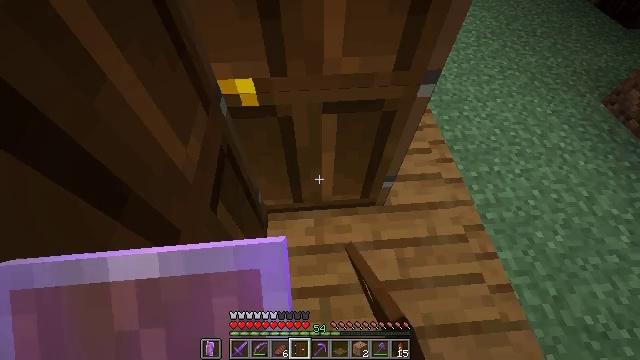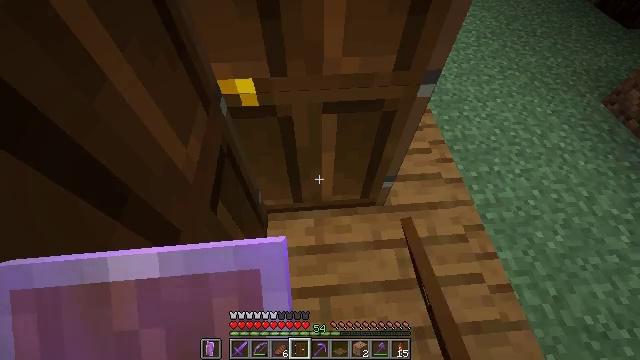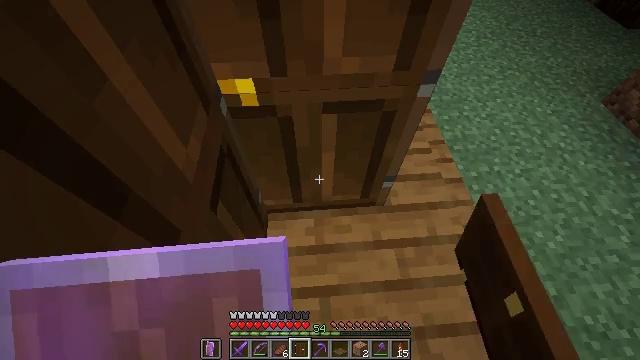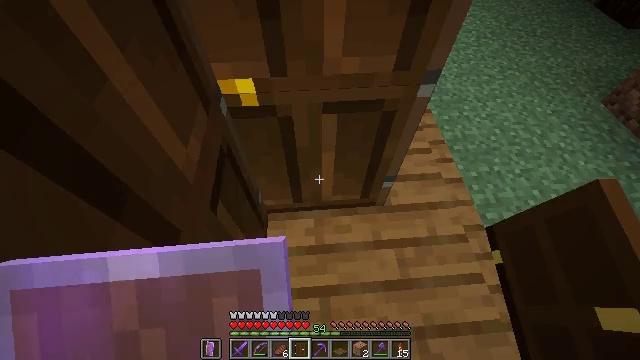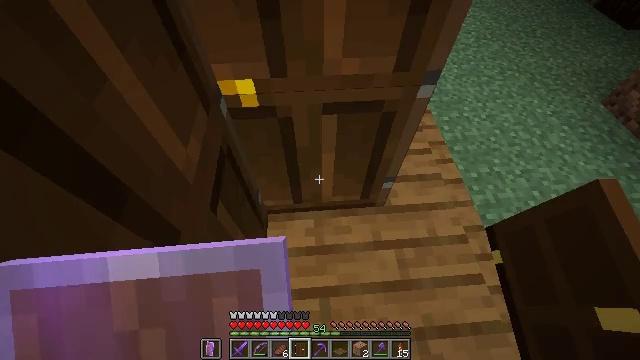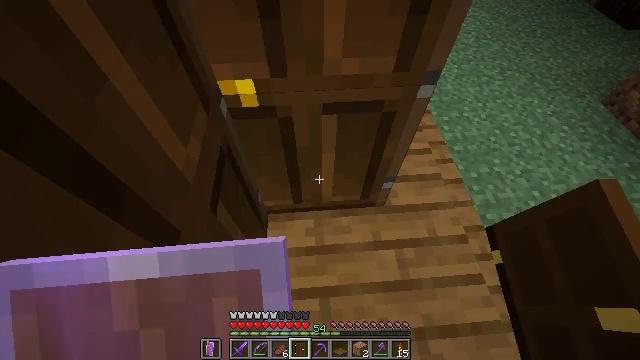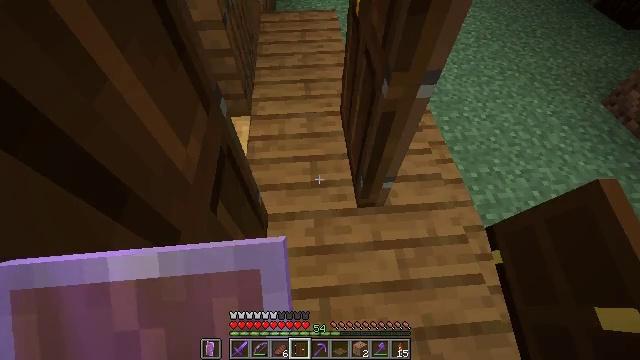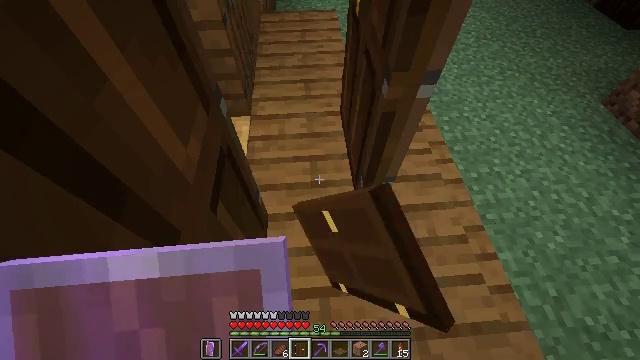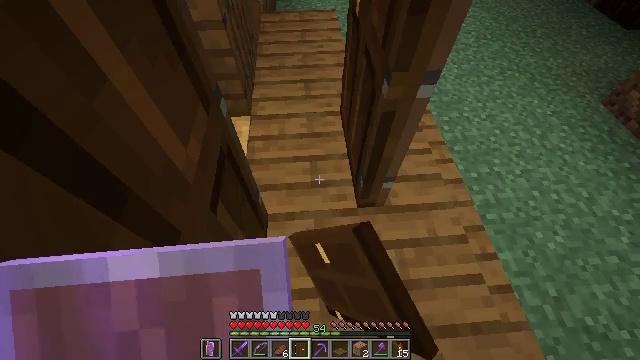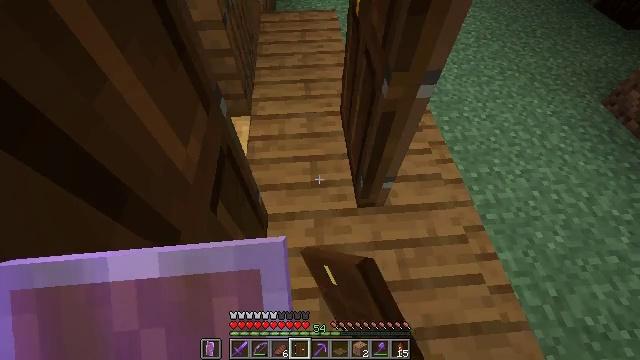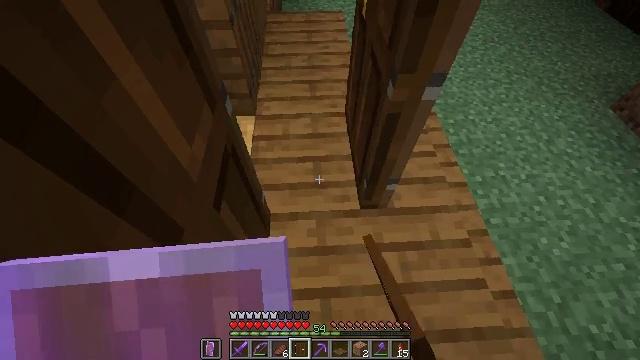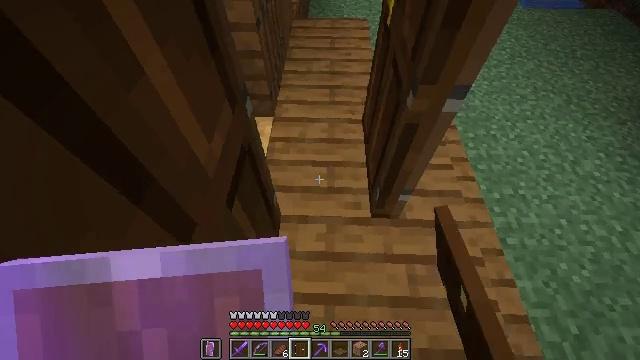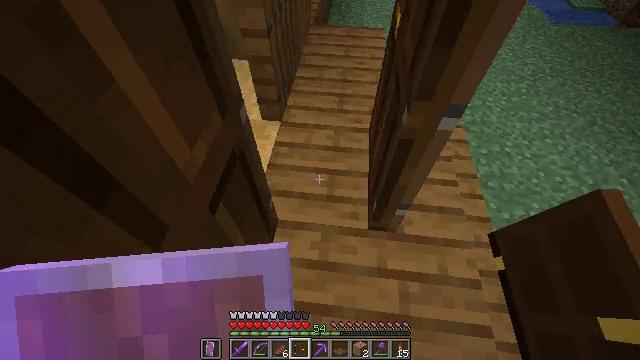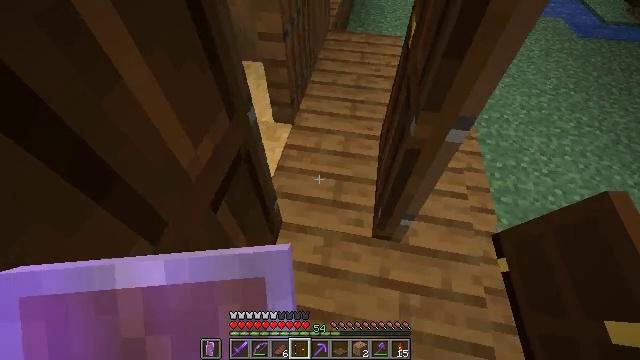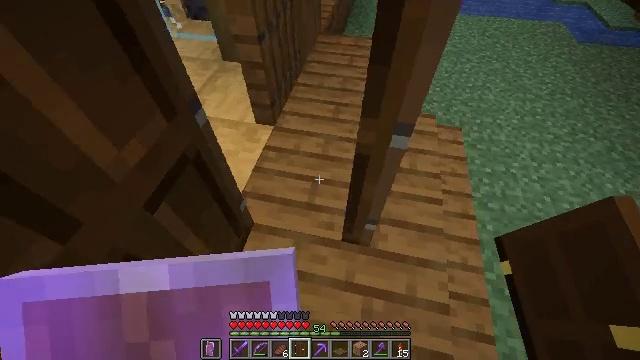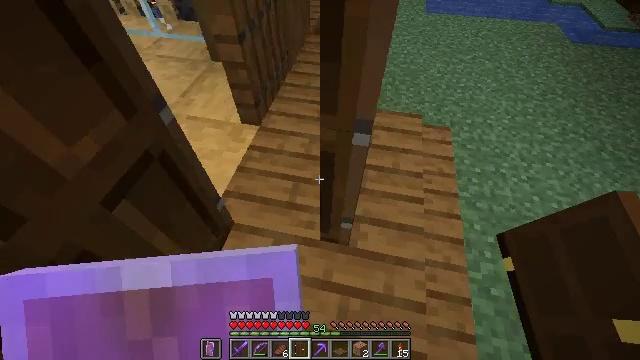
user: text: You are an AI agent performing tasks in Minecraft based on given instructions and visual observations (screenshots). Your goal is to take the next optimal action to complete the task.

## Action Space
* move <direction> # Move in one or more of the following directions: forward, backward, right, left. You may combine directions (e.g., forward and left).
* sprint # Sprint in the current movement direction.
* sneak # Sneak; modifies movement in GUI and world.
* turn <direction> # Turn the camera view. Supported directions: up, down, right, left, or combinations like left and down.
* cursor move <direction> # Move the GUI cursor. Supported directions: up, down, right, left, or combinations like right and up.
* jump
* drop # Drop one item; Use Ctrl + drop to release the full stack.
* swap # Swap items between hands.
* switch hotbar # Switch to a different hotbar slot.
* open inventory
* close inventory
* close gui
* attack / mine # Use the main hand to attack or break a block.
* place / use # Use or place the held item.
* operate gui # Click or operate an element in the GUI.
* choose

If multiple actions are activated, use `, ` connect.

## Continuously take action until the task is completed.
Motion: motion action
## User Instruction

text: Remove the dark oak door from the structure.
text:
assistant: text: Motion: no_op
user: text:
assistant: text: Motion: no_op
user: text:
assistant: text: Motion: no_op
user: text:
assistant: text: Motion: no_op
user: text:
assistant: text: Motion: no_op
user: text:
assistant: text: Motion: use / place
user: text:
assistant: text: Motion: use / place
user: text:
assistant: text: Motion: no_op
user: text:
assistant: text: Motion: no_op
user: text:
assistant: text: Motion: turn left
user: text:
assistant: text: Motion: turn left and up
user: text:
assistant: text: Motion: move right, turn left and up
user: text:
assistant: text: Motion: move right, turn left
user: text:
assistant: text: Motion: move right, turn left
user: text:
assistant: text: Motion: move right
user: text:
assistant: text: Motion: move right
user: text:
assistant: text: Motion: move right
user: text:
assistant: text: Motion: move right, turn left
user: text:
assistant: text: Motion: move right, turn left
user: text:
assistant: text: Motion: move right, turn left and up
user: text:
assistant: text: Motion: move right, turn left and up
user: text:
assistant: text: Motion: turn left and up
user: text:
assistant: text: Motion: turn left and up
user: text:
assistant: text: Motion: turn left and up
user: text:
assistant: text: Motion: turn left and up
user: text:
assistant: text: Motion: turn left and up
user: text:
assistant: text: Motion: turn left and up
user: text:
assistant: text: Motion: turn left and up
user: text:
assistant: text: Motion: turn up
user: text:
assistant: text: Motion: move forward